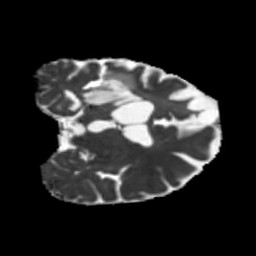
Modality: MD
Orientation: coronal
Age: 58
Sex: male
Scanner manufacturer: siemens
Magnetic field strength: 3 T
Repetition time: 5.25 s
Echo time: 0.08 s